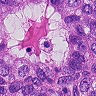
Metastatic tissue present: yes